Aerial crown-view tile of a tropical tree (Barro Colorado Island, Panama), acquired 20240611:
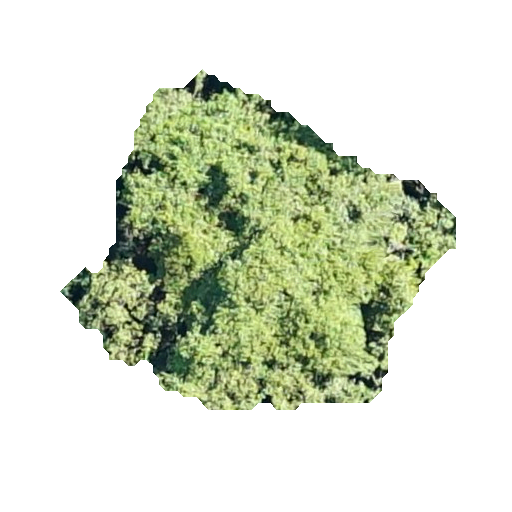
Species: Luehea seemannii
GBIF accepted scientific name: Luehea seemannii
Crown area: 131.742 m²